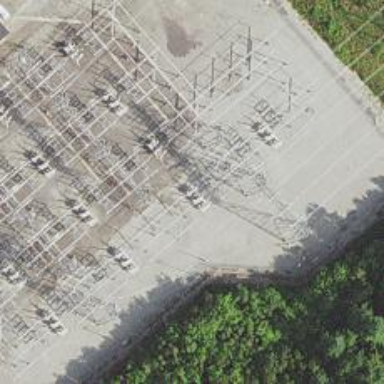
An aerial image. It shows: Switch used for power control.